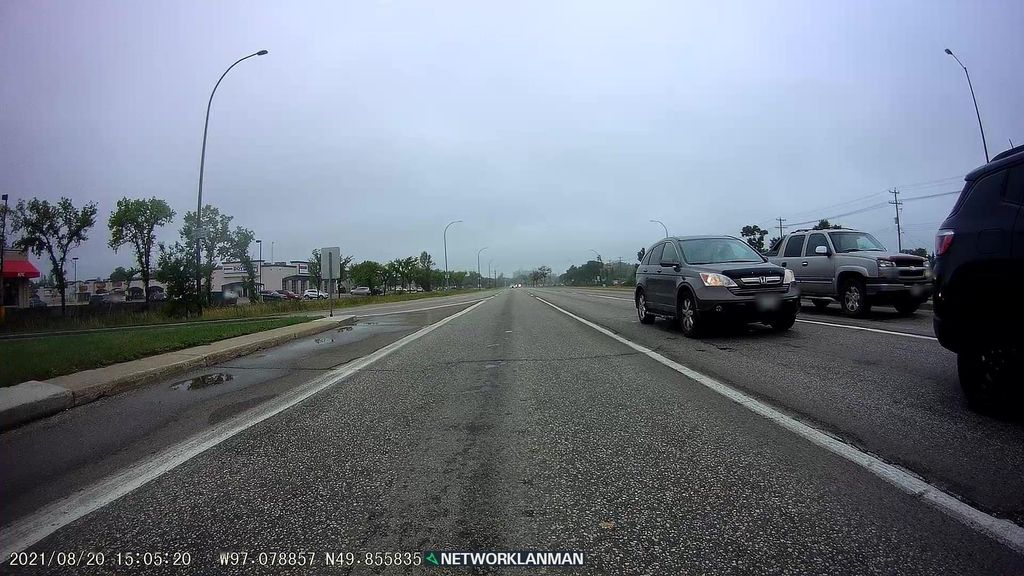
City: winnipeg